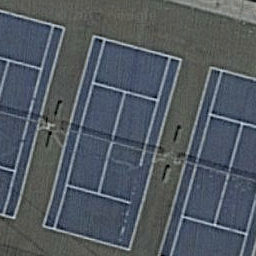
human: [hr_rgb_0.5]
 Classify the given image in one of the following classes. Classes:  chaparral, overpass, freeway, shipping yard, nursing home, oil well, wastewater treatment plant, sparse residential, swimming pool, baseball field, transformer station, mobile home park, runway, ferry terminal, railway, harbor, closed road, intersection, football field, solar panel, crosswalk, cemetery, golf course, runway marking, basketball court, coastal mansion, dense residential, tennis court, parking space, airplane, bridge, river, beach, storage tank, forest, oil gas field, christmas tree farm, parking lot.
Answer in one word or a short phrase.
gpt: tennis court